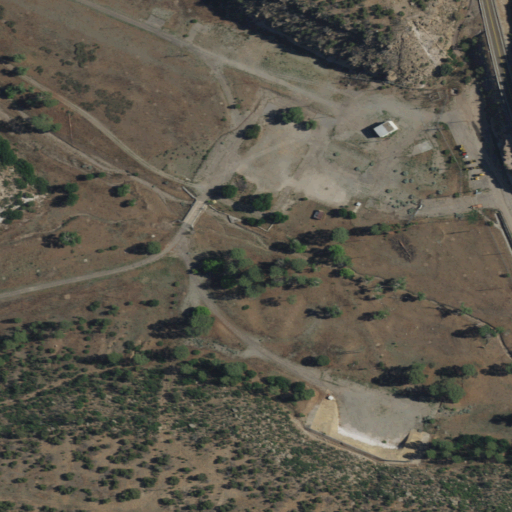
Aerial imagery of valley in New Mexico named Threemile Canyon containing shrub, evergreen forest, grassland, medium intensity development, high intensity development, low intensity development, and woody wetlands